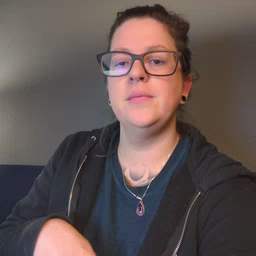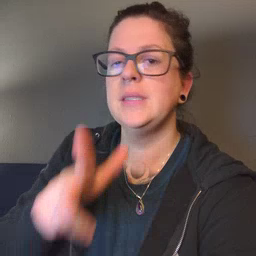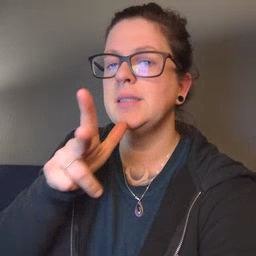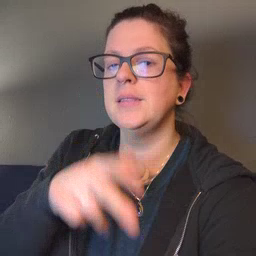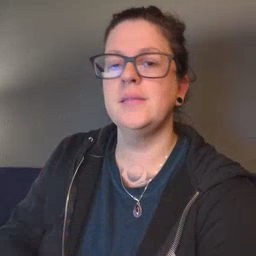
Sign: hen